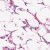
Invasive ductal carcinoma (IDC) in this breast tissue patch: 0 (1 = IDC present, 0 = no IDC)